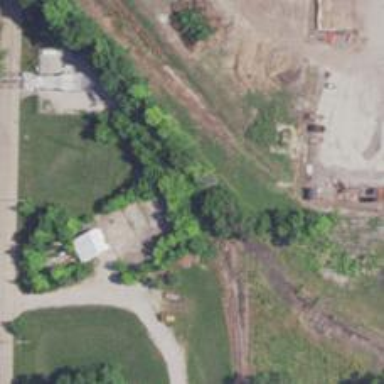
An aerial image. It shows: Abandoned railway spur.